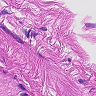
Metastatic tissue present: no